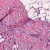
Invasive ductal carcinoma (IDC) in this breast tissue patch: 1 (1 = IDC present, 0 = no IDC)